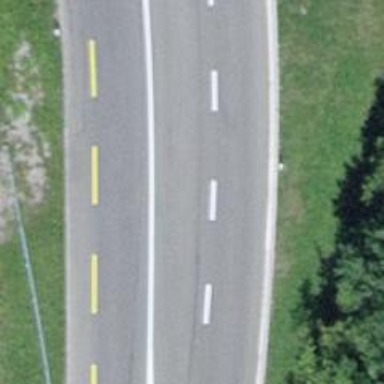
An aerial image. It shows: Primary highway with dedicated cycle lane on the left side.